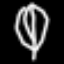
Label: leaf